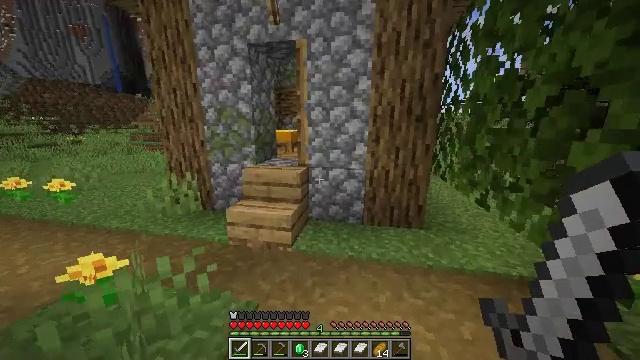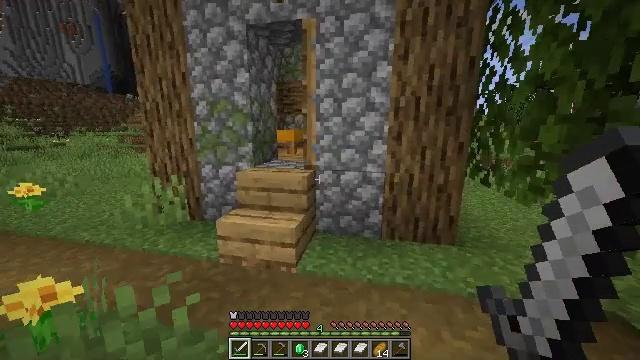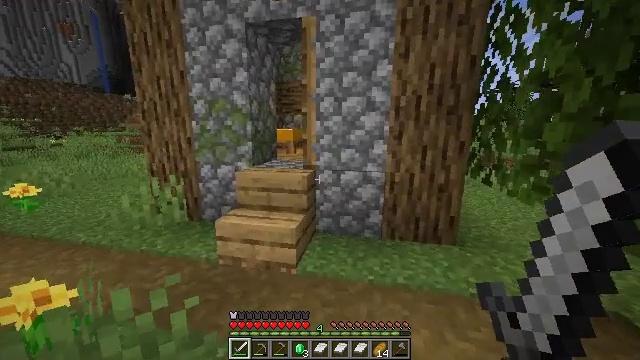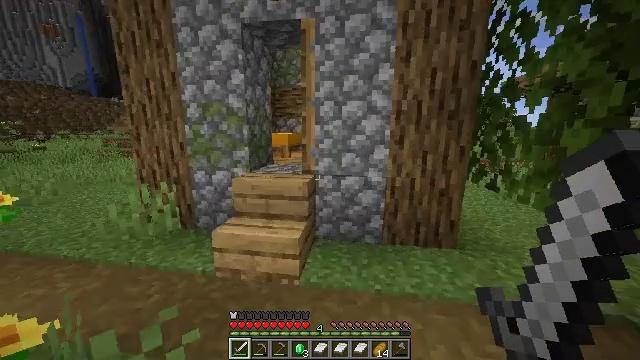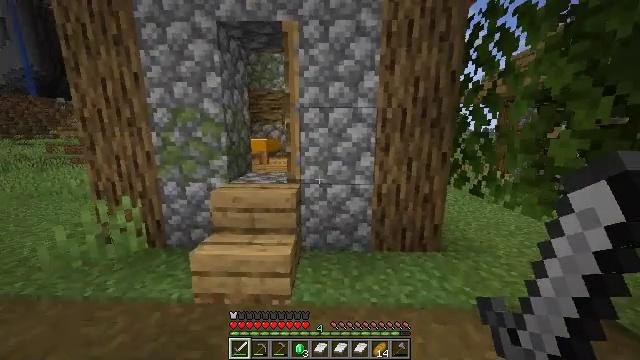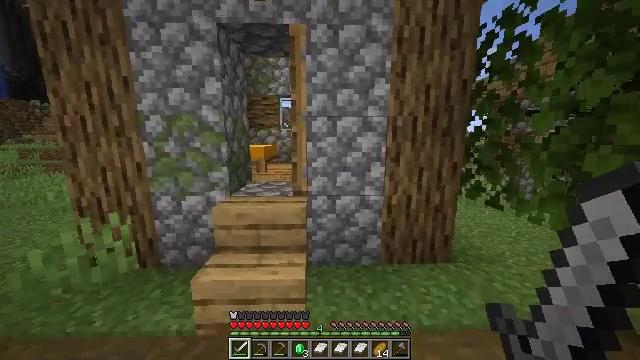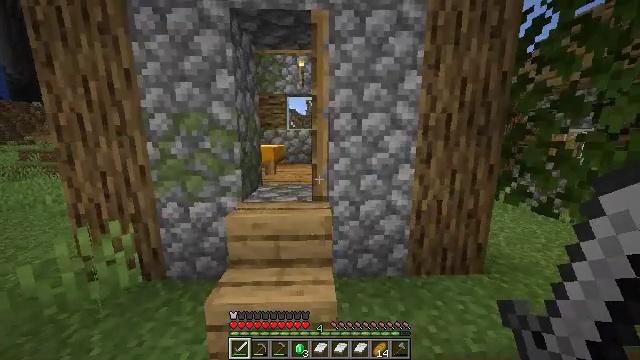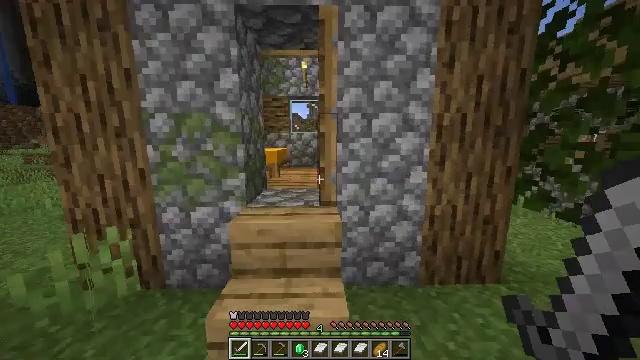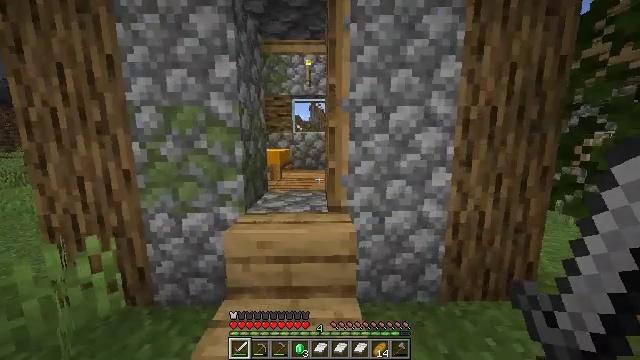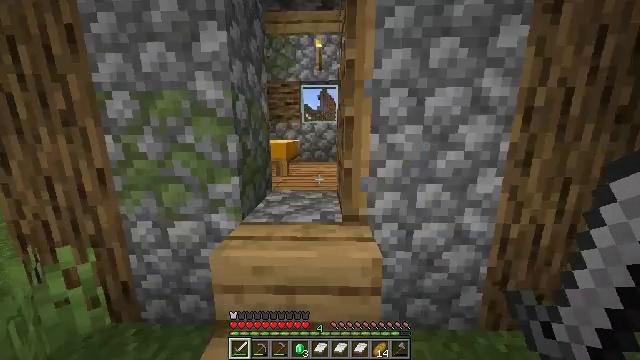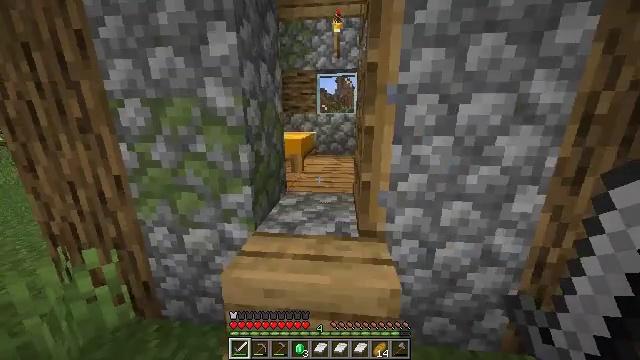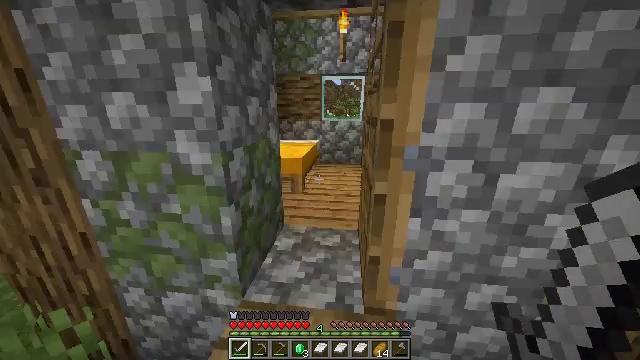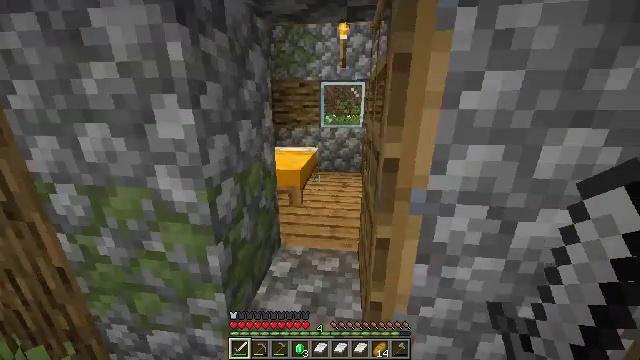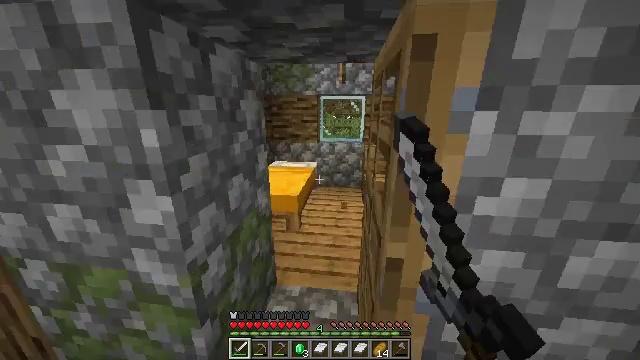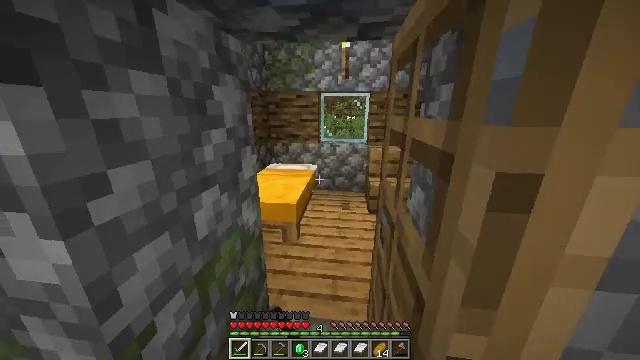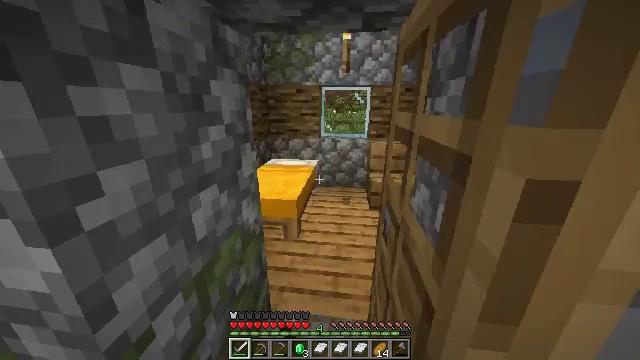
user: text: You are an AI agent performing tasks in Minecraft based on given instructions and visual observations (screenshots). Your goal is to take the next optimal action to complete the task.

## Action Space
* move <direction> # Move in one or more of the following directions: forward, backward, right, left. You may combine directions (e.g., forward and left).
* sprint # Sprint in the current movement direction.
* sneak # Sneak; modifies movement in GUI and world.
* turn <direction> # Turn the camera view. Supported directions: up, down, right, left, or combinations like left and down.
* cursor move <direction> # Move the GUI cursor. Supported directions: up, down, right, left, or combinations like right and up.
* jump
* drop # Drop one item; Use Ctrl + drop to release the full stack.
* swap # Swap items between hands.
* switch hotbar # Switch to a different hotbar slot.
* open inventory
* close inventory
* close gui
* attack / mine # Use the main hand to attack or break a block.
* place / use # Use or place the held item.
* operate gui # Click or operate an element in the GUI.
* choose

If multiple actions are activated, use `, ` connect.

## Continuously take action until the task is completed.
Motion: motion action
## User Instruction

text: Collect the yellow bed from its place.
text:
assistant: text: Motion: move forward and move left, sprint, turn up
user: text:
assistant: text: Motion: move forward and move left, sprint
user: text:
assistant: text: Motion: move forward and move left, sprint, turn right
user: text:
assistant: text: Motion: move forward and move left, sprint, turn right
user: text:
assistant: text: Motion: move forward and move left, sprint, turn right
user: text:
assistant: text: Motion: move forward, sprint
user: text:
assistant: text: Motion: move forward, sprint
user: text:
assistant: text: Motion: move forward, sprint
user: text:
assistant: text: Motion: move forward, sprint, turn left and down
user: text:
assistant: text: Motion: move forward, sprint, turn left and down
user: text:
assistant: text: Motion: move forward, turn left and down
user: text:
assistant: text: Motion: move forward, attack / mine
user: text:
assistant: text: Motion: move forward, attack / mine
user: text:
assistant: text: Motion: move forward, attack / mine
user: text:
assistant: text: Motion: move forward, turn down, attack / mine
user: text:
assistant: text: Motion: move forward, turn down, attack / mine
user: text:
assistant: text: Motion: move forward, turn left and down, attack / mine
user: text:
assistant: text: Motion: move forward, turn left and down, attack / mine
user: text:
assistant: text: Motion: move forward, attack / mine
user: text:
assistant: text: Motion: move forward, turn left, attack / mine
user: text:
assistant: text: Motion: move forward, attack / mine
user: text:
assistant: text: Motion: attack / mine
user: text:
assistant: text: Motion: attack / mine
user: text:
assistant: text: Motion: attack / mine
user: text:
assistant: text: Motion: attack / mine
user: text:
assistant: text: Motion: attack / mine
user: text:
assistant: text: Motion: attack / mine
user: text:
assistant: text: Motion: attack / mine